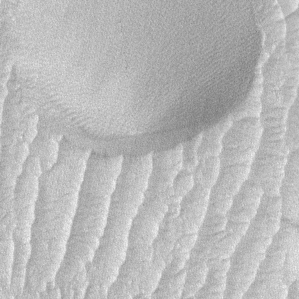
Label: frost